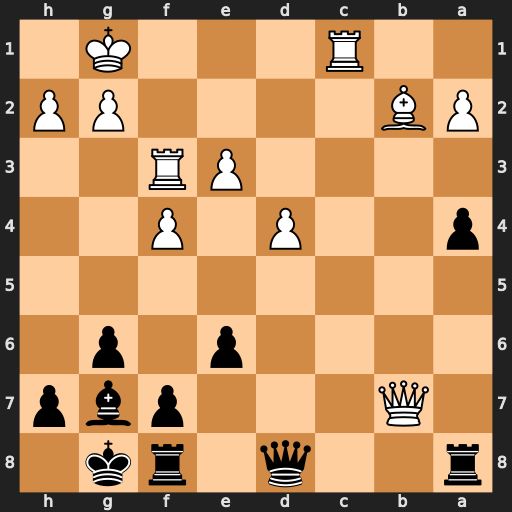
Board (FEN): r2q1rk1/1Q3pbp/4p1p1/8/p2P1P2/4PR2/PB4PP/2R3K1
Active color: b
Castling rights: -
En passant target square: -
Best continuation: Rb8 Qc6 Rxb2